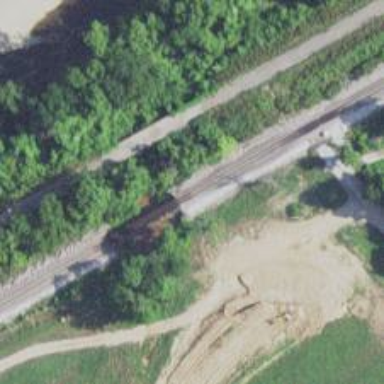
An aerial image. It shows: Bridge over railway line.